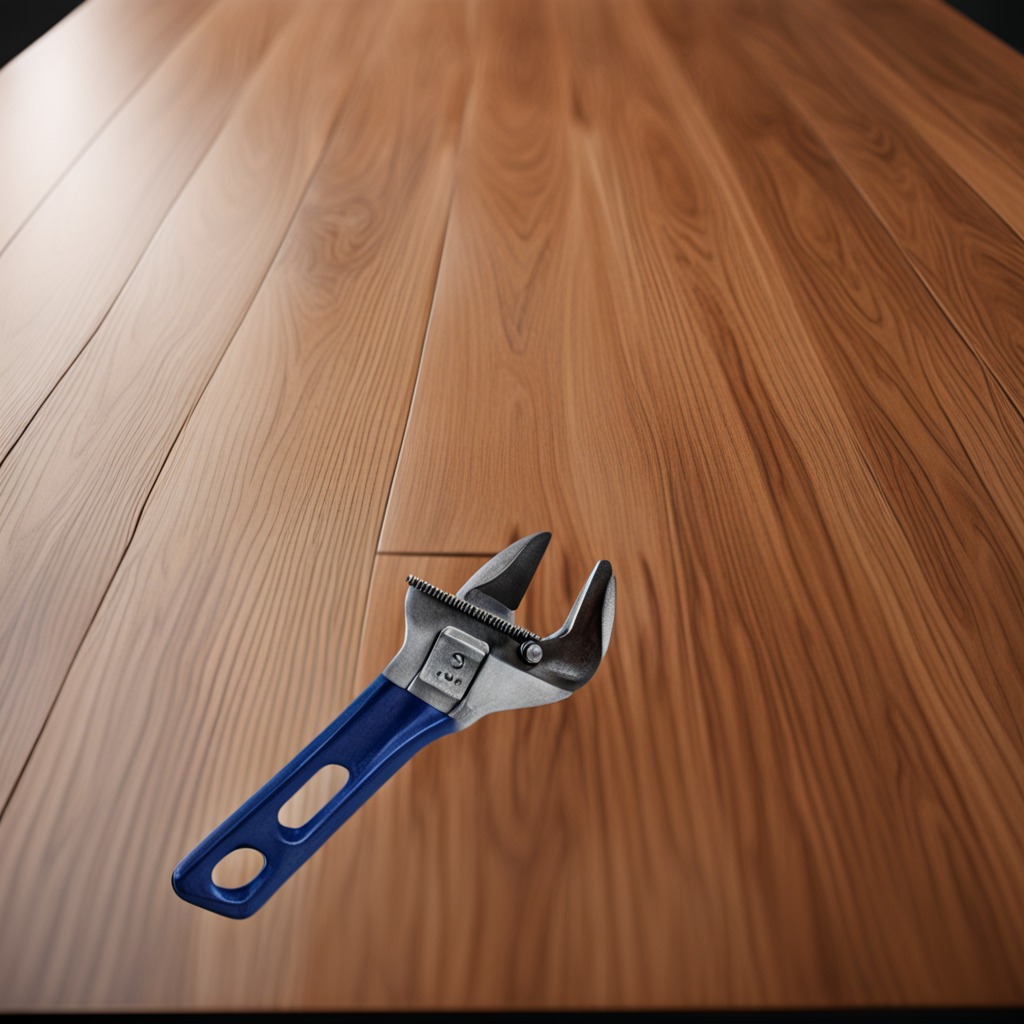
A wrench is lying on a wooden table in a carpentry studio with rich wood textures and side lighting.